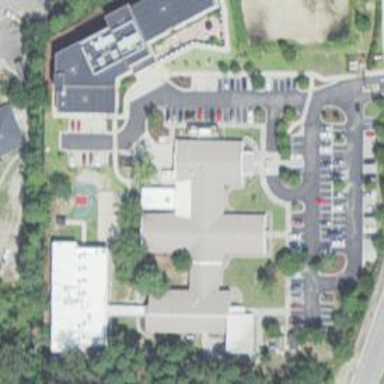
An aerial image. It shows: Healthcare facility identified as hospital.